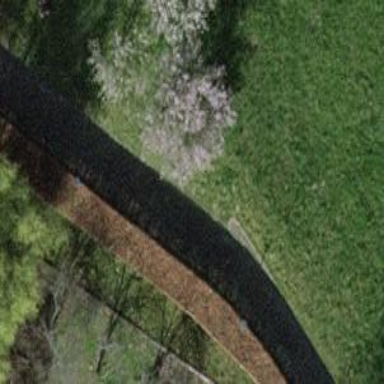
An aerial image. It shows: Footway with sett surface.